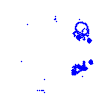
Particle: pion